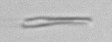
Label: fiber